Question: As a way of learning Java, I'm writing this little application for grade schoolers to practice basic math. The idea is that the kid does any number of math problems, as long as they are in the app, it just continues to throw problems at them until they click a 'Done' button. When they decide to be done, I want a new JFrame to come up that will show them all of the problems they attempted, along with their answer, and whether they got the problem right or wrong.
The advice that I am looking for is what is the best way for me present these results. I looked into the GridLayout and the GroupLayout, but I don't think that these are exactly right. I did something similar in VBA for Excel, and there I just ran a for loop with one iteration for every problem they attempted. Each iteration would add a row of labels to the frame with the elements of the problem displayed in the various labels. I tried this in Java, but I'm not even able to get the labels to even display.
So before I get all specific and start posting my code, I want to ask a bigger question, which is "what is the best method to create a view like this?" Often, I go off in one direction only to waste time before somebody suggests a totally different (and better) approach.
Thanks!
(edit: here's an image of how I did this in Excel. I'm trying to repeat basically the same thing in Java)

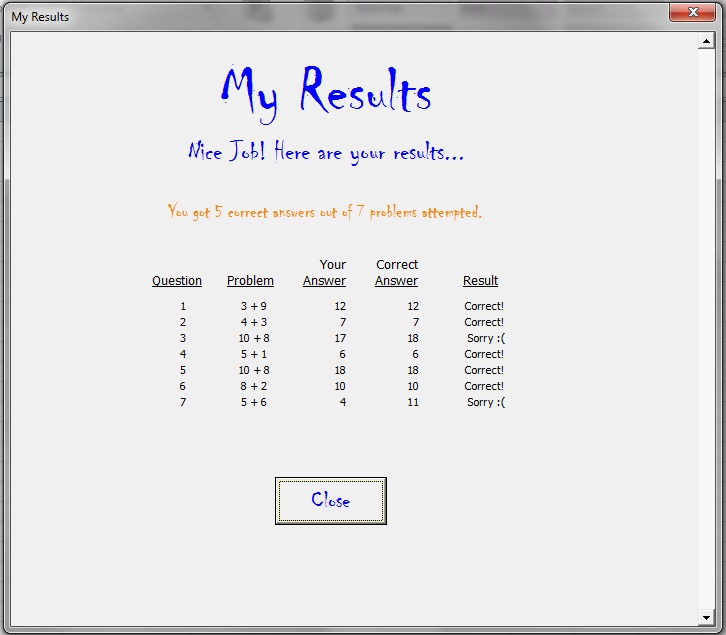
Answer: One simple way to make that design would be to use a mix of components. You could have a bunch of 'JLabel's and 'JPanel's stacked in a vertical 'FlowLayout'. The grid you have described would be best designed in a 'JTable', something like the below: